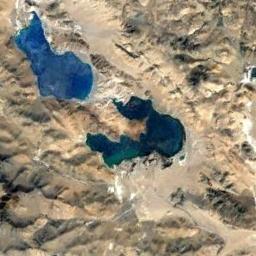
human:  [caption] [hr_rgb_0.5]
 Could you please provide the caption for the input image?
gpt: There are paths on both sides of the lake .

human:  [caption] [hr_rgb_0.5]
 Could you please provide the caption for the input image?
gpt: Two irregularly shaped blue lakes surrounded by yellow brown mountains .

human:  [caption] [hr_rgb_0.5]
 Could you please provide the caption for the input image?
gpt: The ground is uneven around the lake .

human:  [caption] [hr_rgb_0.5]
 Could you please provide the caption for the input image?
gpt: The two lakes of different colors lie in a mountainous area .

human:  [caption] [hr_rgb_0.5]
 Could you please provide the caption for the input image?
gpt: There are two lakes surrounded by brown bare land .